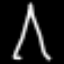
Label: The Eiffel Tower